Aerial crown-view tile of a tropical tree (Barro Colorado Island, Panama), acquired 20240611:
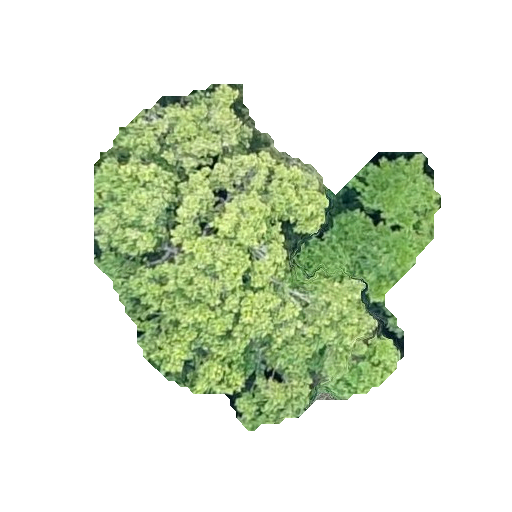
Species: Poulsenia armata
GBIF accepted scientific name: Poulsenia armata
Crown area: 122.653 m²